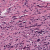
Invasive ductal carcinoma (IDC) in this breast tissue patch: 1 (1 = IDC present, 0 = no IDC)